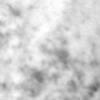
Label: no_change